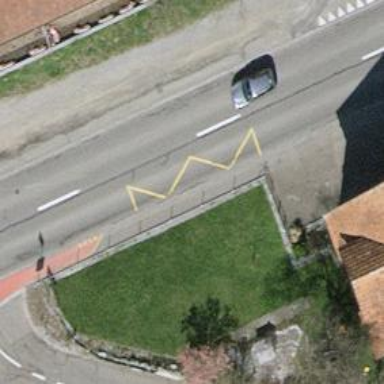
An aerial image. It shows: Bus stop with platform for public transport.